Question: Whenever I code the following inside an HTML document within PSPad (a free code editor):
'''
<script src="test.js" type="text/javascript"></script>
'''
the '<script>' tag becomes gray.
When I remove or split up the word 'script' inside 'text/javascript', everything is fine. Is this a bug, or how can I still have formatting colors in a '<script>' tag with this 'type' attribute?
Hopefully this image clearifies what I mean:

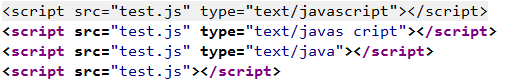
Answer: Currently, I do not have this issue anymore. I don't know how comes, but restarting PSPad was a workaround apparently. Also, I can't reproduce it at the moment anymore, so I'll forget about it.